Field crop: tomato
Growth stage: 2
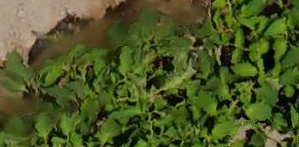
Species: tomato